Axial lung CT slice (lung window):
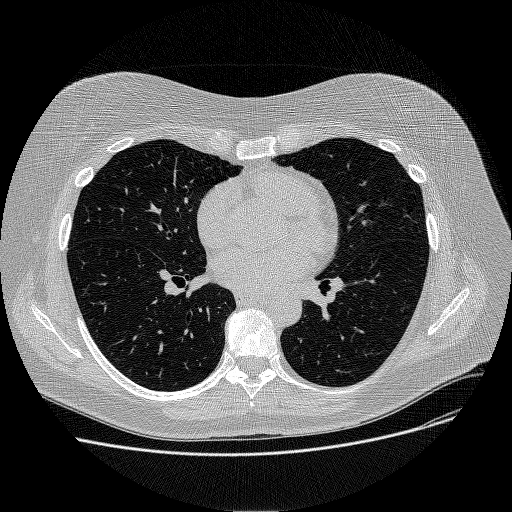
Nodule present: no